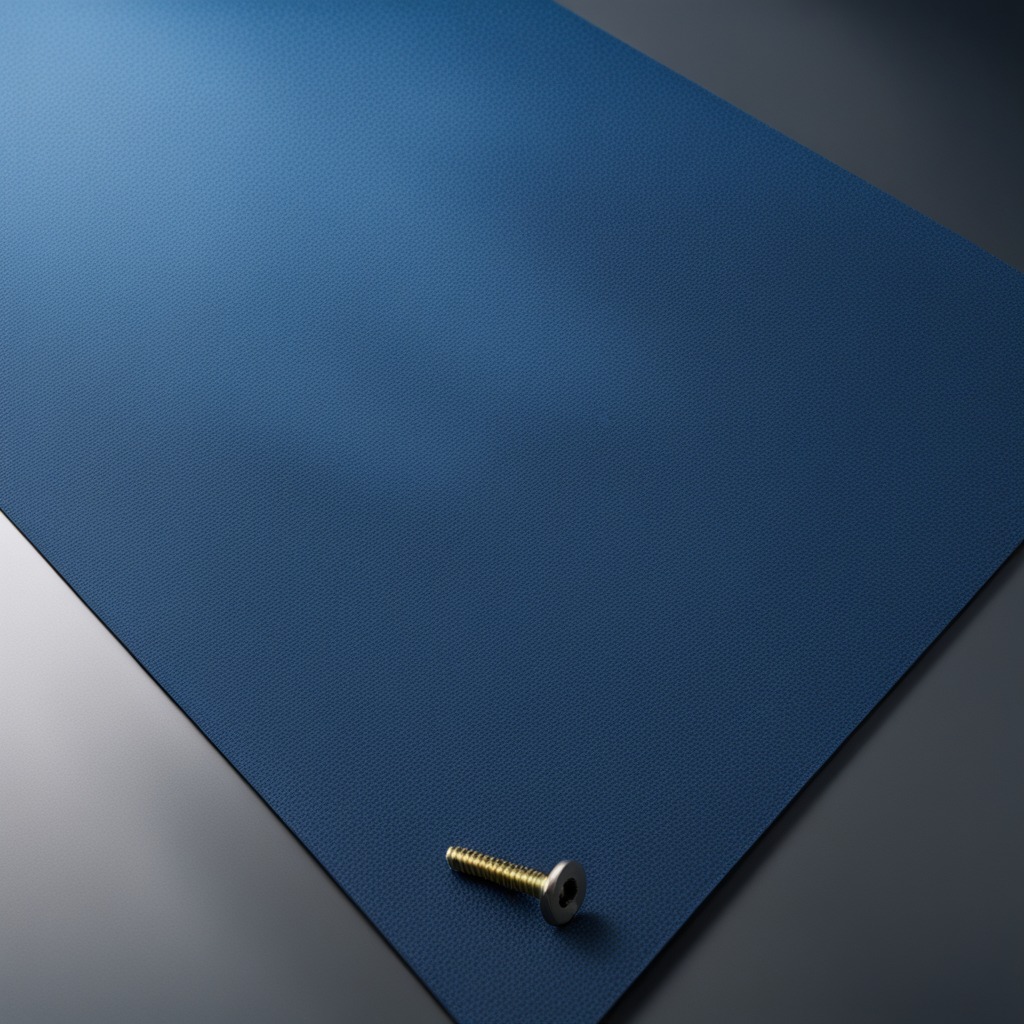
A metal screw lies on a clean granite tabletop covered with a blue rubber mat inside a workshop under bright overhead lighting crisp shadows high clarity worn but beneath the mat.